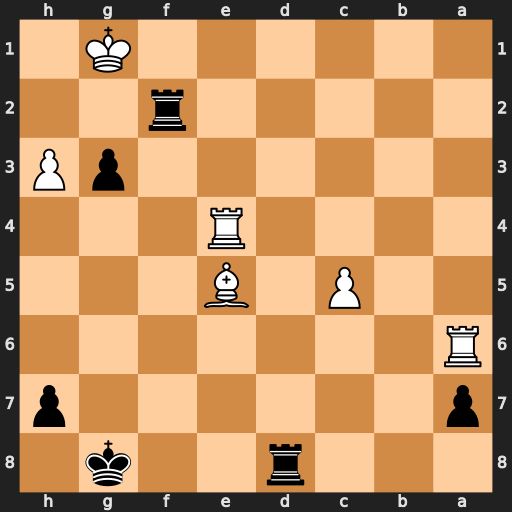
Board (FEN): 3r2k1/p6p/R7/2P1B3/4R3/6pP/5r2/6K1
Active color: b
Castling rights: -
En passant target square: -
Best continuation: Rd1+ Re1 Rxe1#